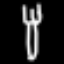
Label: fork